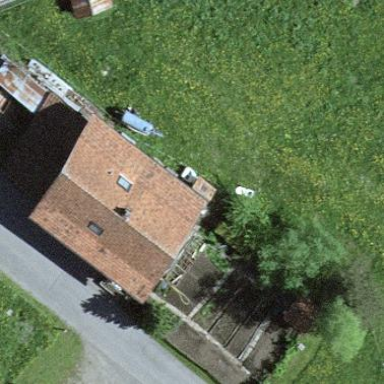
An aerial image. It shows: Farm building.